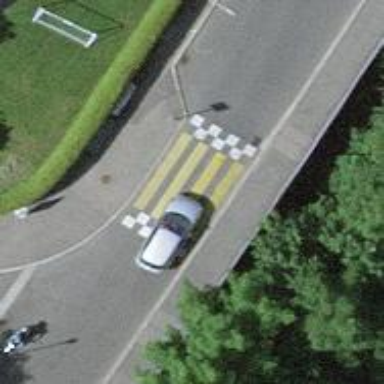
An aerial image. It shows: Kerb serving as barrier.